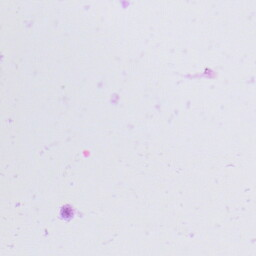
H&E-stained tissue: Prostate